Field crop: maize
Growth stage: 2
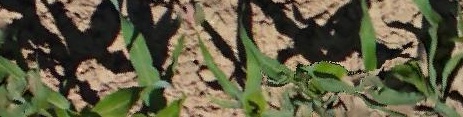
Species: maize